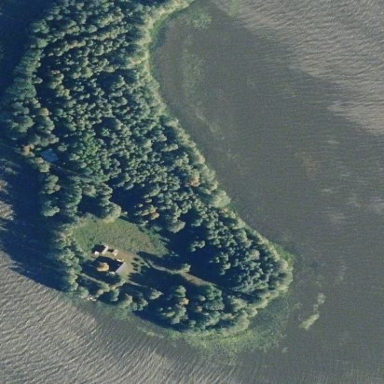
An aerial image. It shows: Islet.